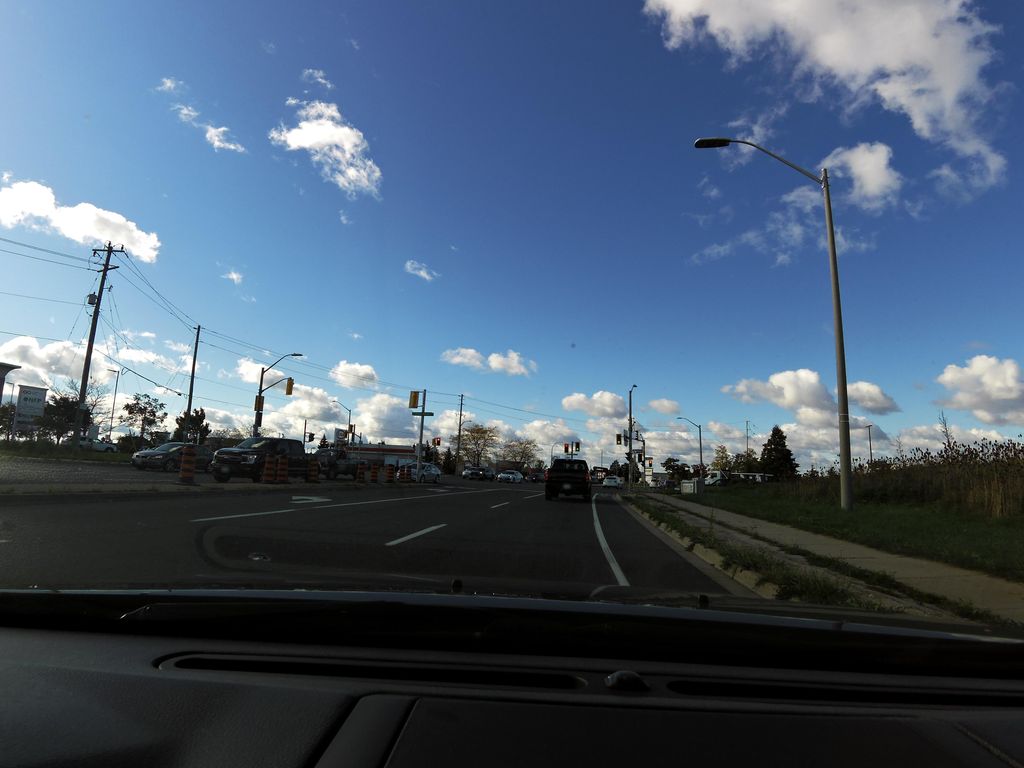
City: hamilton